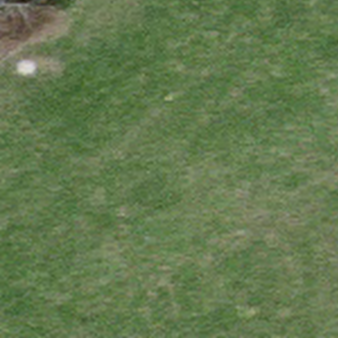
Label: other